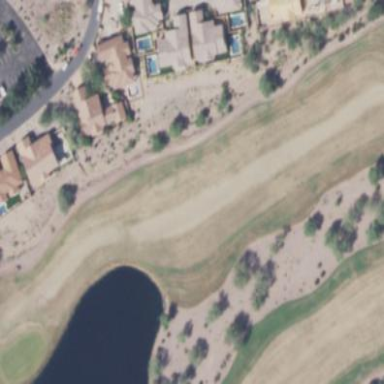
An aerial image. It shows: Golf fairway surrounded by grass.